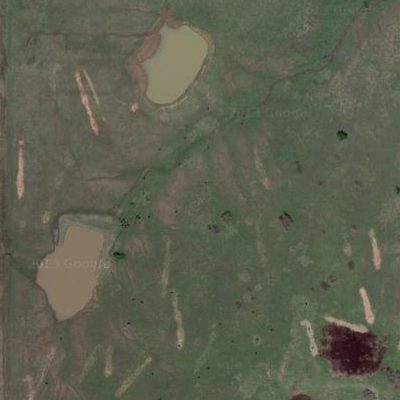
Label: aGrass